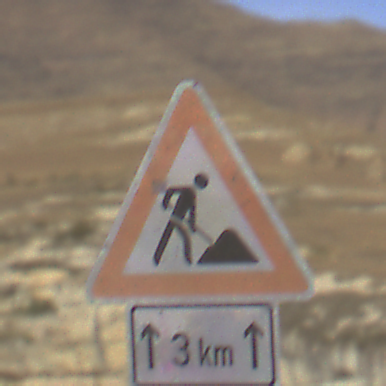
Verkehrszeichen: Arbeitsstelle
Zusatzzeichen unten: LaengeEinerStrecke2
Umgebung: Outdoor, Nature
Tageszeit: Midday
Wetter: Clear
Licht: Natural
Jahreszeit: NotSpecified
Kontrast: HighContrast